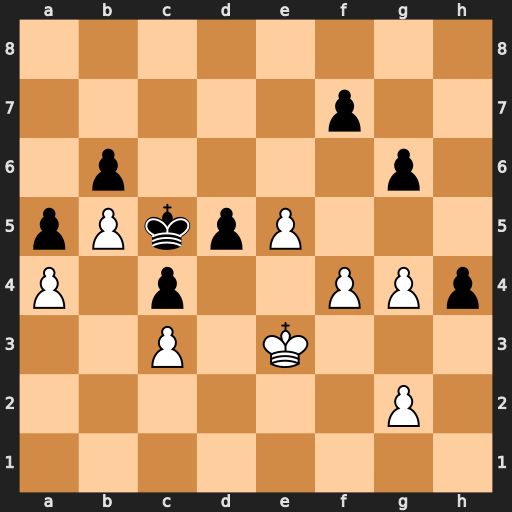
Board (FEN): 8/5p2/1p4p1/pPkpP3/P1p2PPp/2P1K3/6P1/8
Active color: w
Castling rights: -
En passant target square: -
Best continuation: f5 gxf5 gxf5